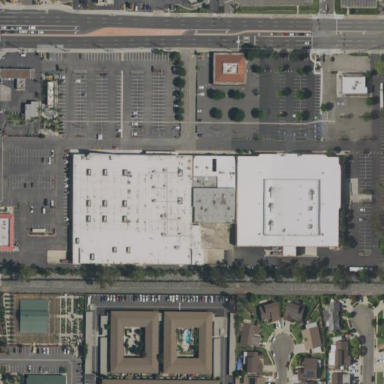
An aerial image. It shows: Building.